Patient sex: M
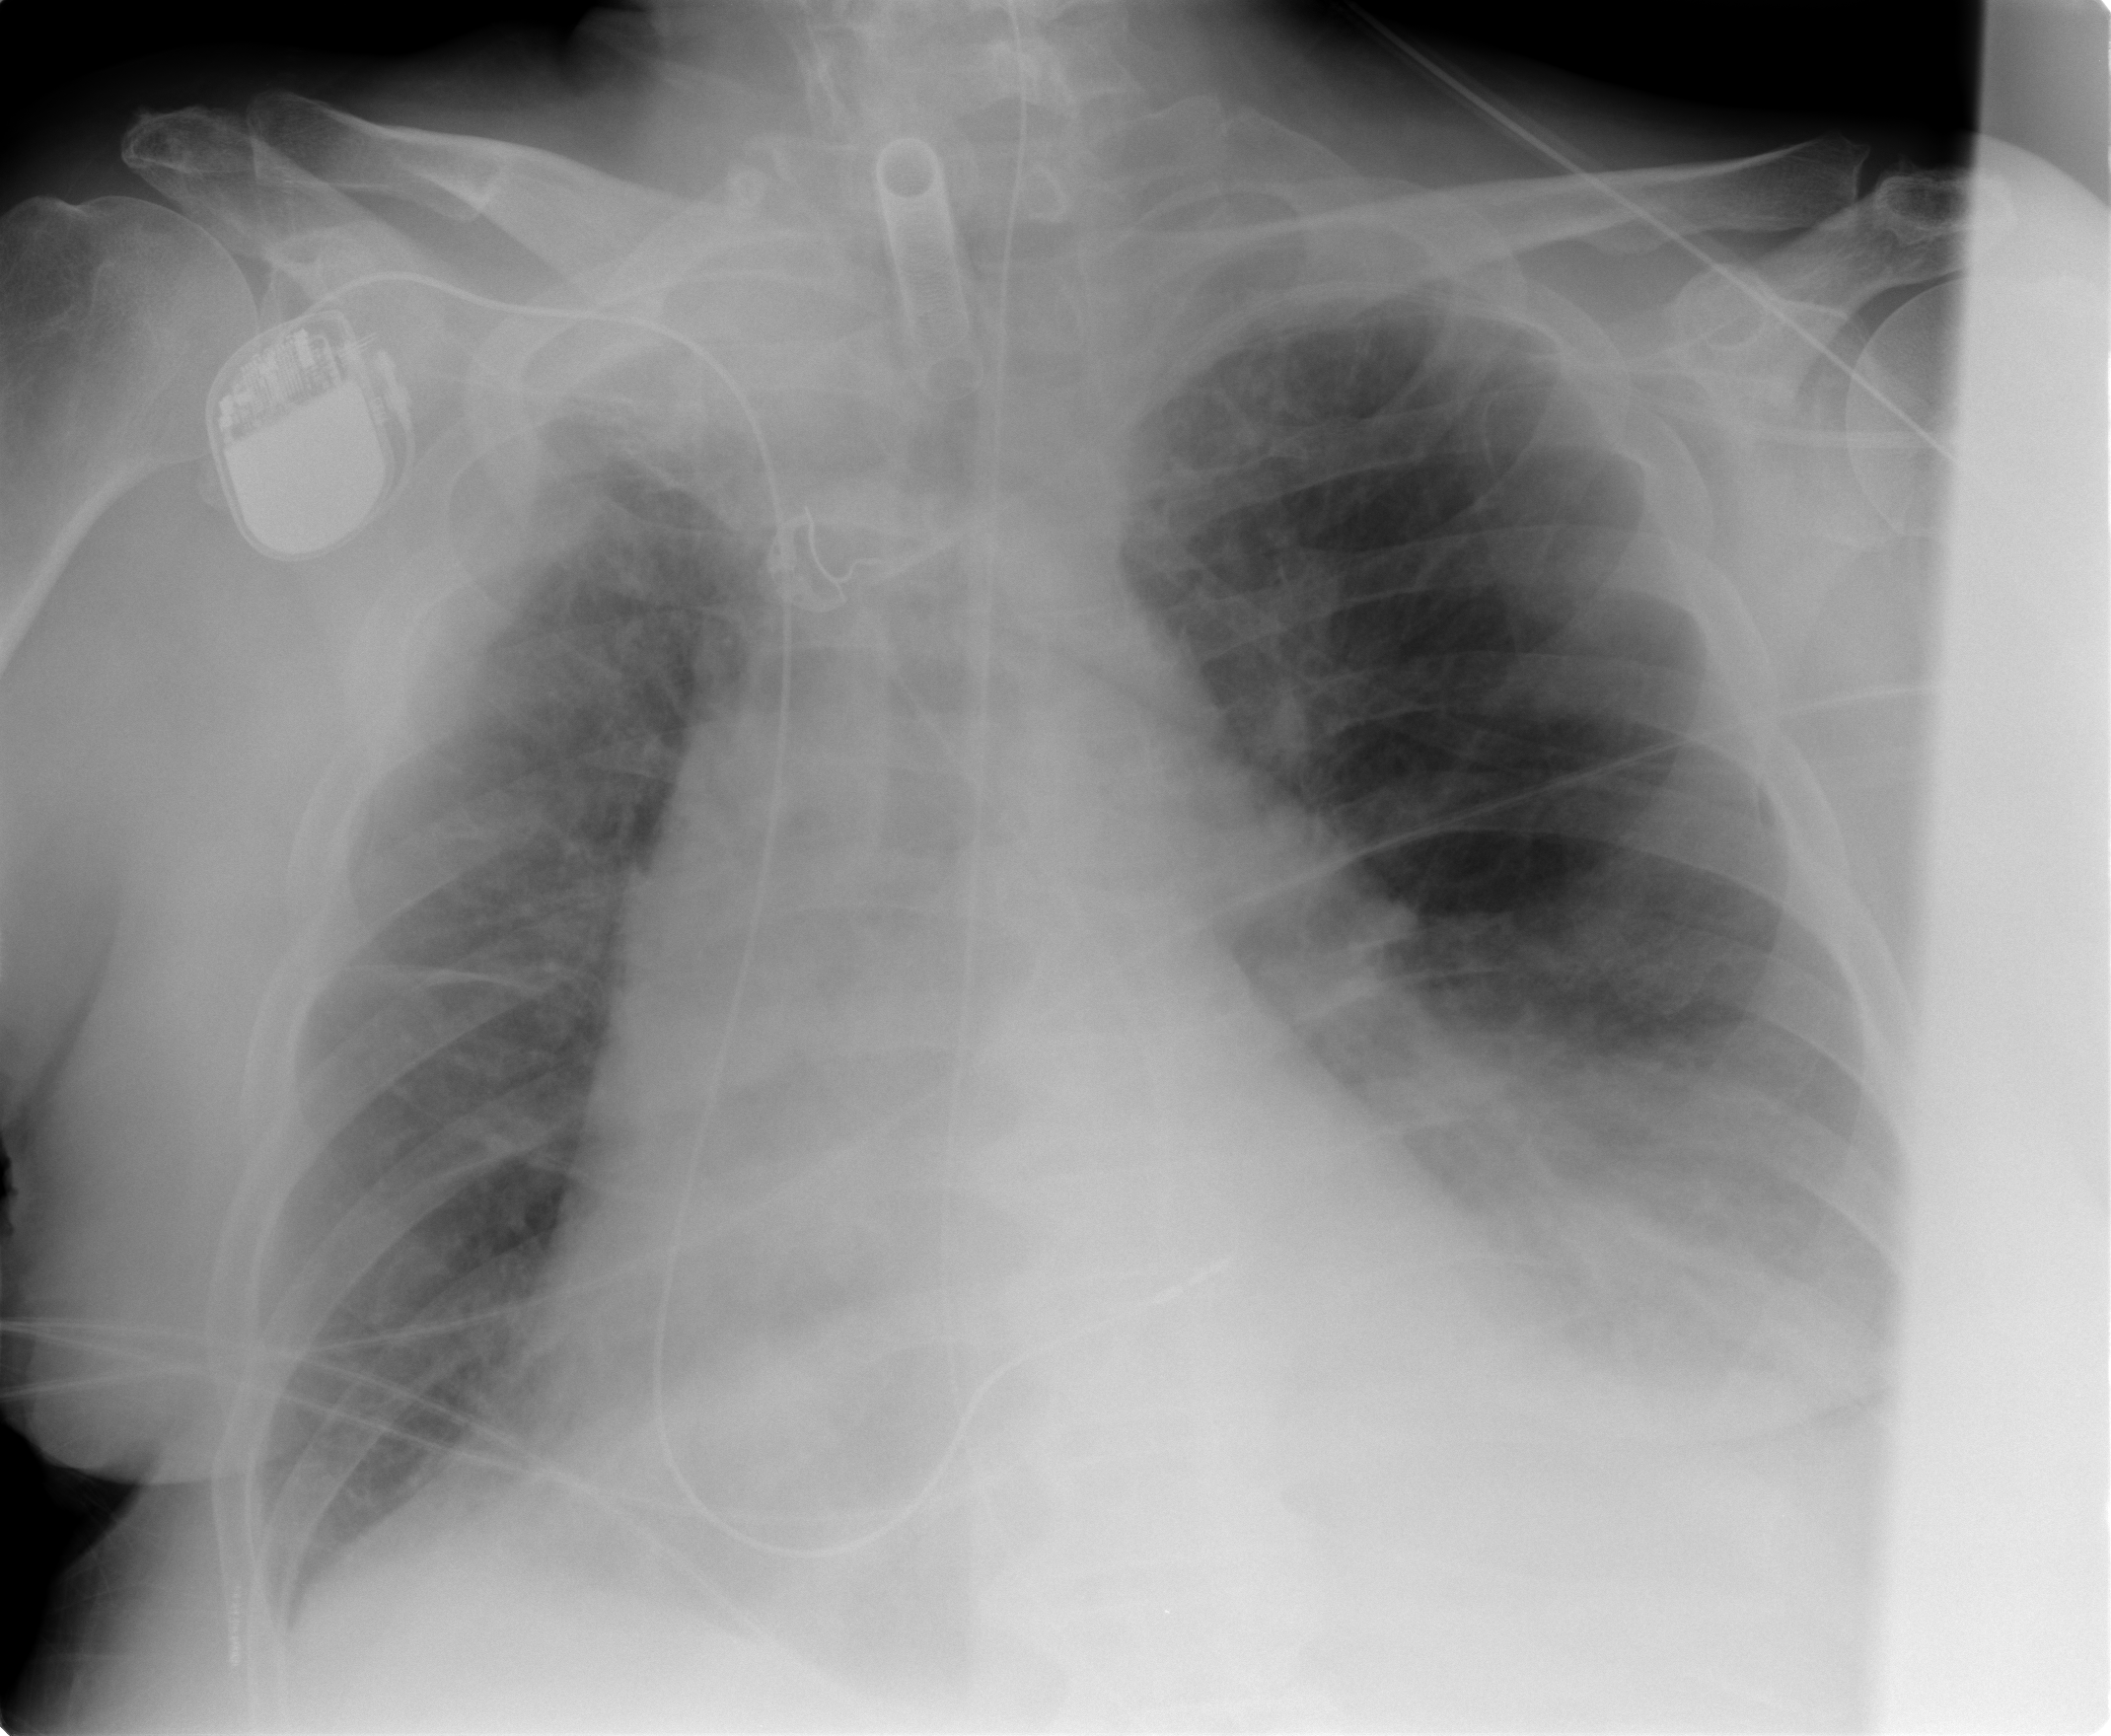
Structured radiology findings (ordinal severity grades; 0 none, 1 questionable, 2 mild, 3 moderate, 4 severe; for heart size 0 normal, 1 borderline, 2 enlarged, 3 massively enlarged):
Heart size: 2
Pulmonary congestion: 2
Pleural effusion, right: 0
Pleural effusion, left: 3
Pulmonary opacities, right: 0
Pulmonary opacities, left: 0
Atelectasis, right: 2
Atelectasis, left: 2